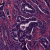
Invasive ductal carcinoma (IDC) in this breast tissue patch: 1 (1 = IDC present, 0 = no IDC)